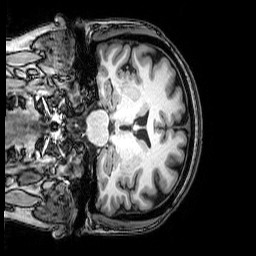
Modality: T1w
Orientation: coronal
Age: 44
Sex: female
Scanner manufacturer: philips
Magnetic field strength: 3 T
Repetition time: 0.008113 s
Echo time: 0.003709 s